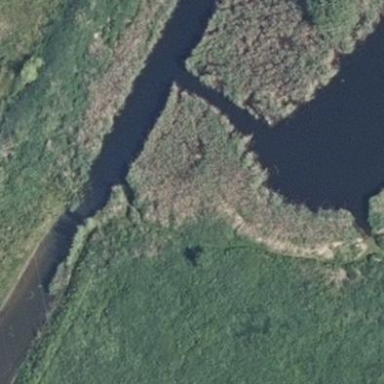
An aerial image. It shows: Wetland area characterized by wet meadow.